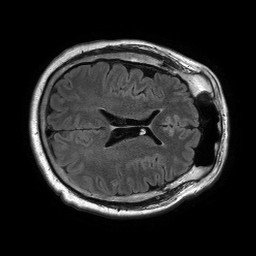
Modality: FLAIR
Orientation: axial
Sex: male
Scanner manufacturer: philips
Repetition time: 11 s
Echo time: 0.125 s